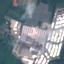
Land use / land cover: Industrial